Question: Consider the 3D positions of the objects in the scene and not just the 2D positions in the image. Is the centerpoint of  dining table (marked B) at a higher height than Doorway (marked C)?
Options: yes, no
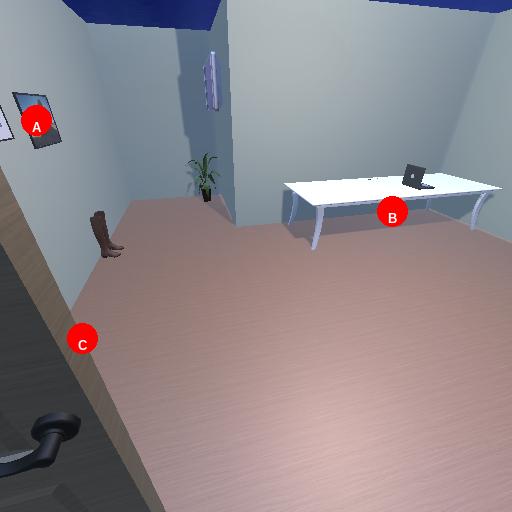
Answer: yes